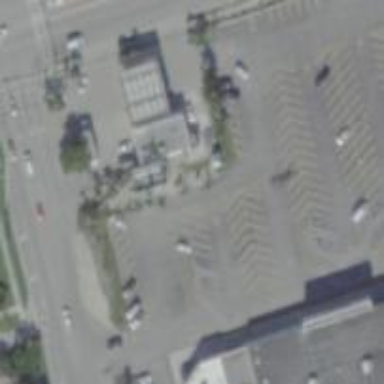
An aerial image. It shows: Convenience shop.